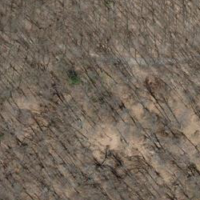
EUNIS habitat code: 41
Species observed at this site:
Cardamine heptaphylla